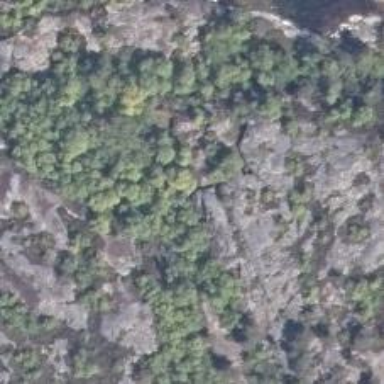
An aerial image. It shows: Cliff in nature.